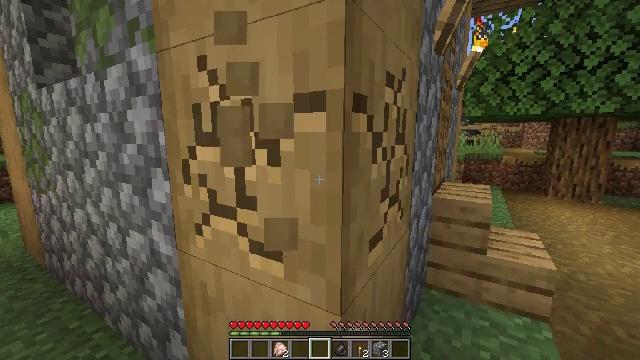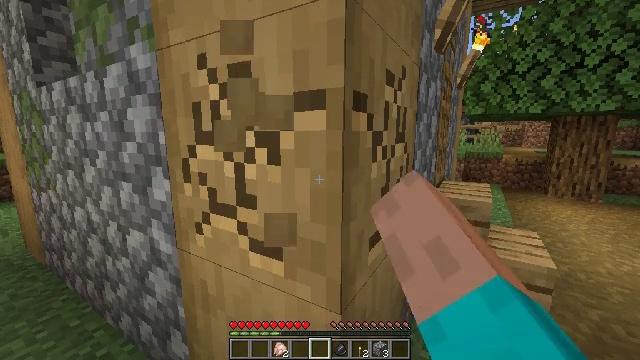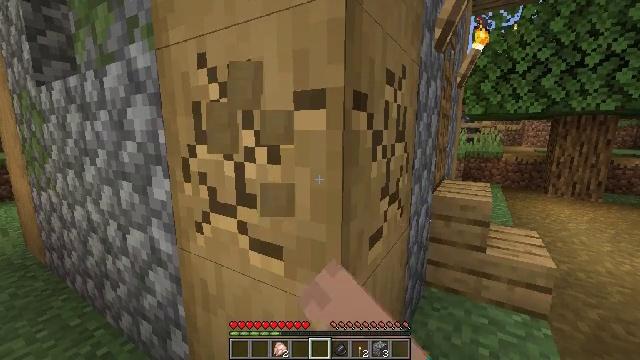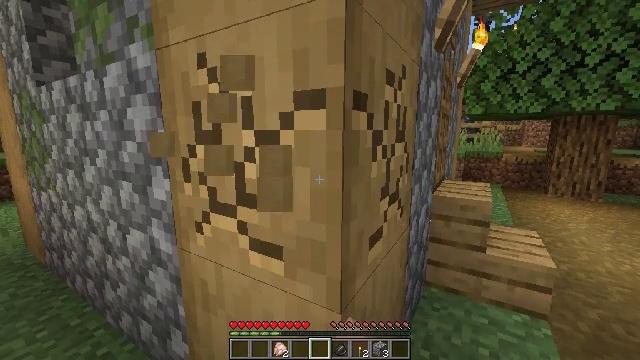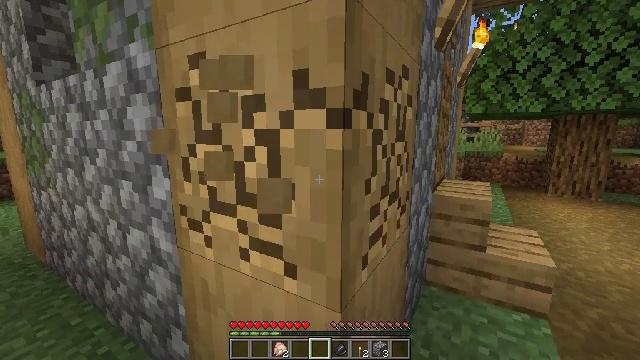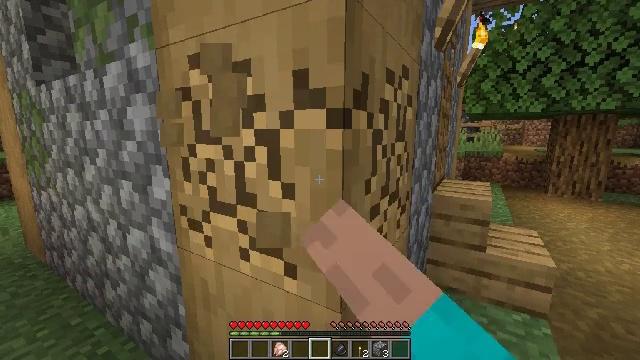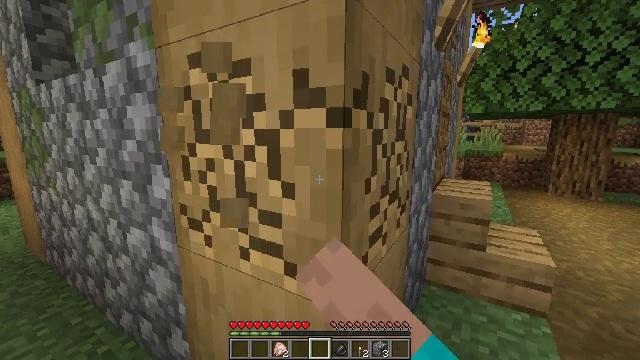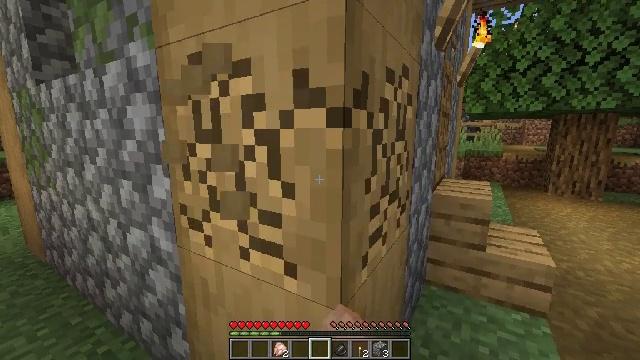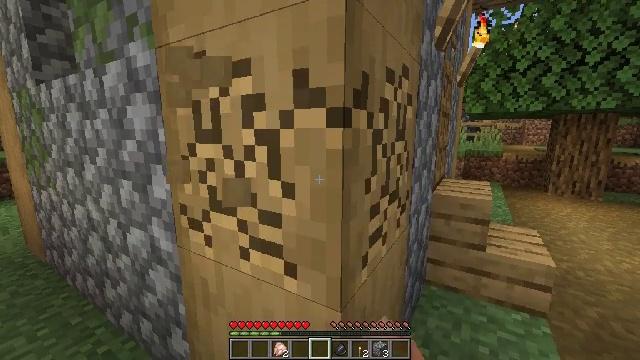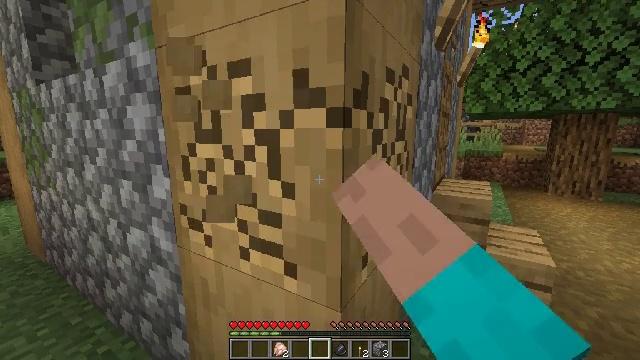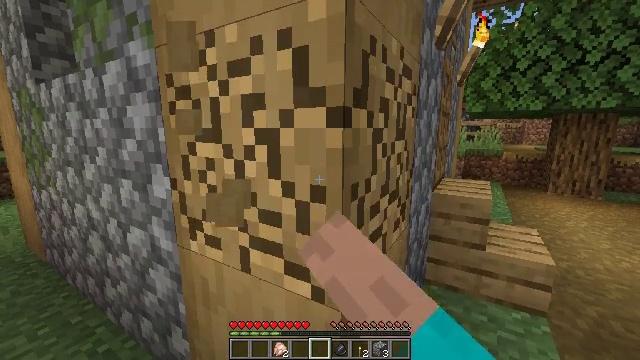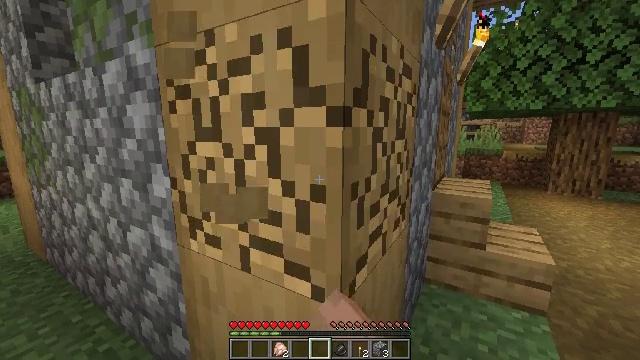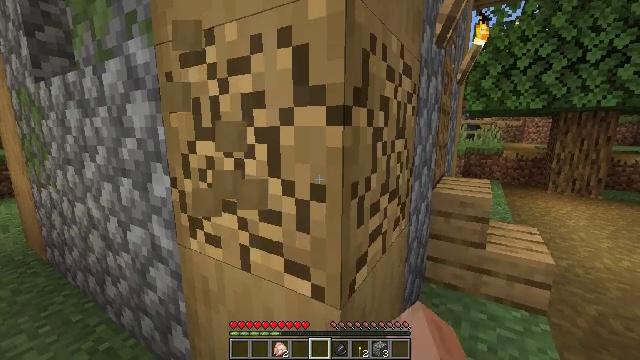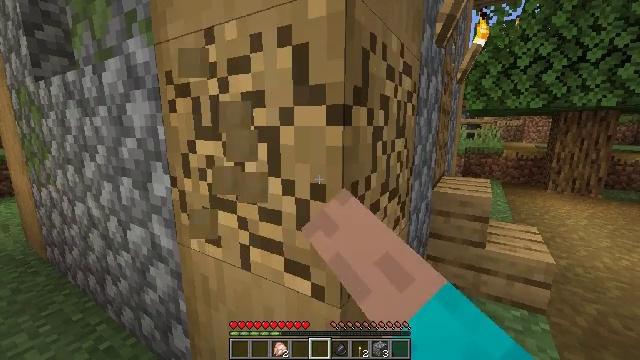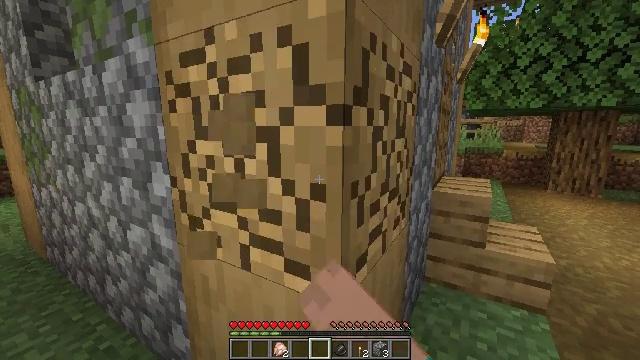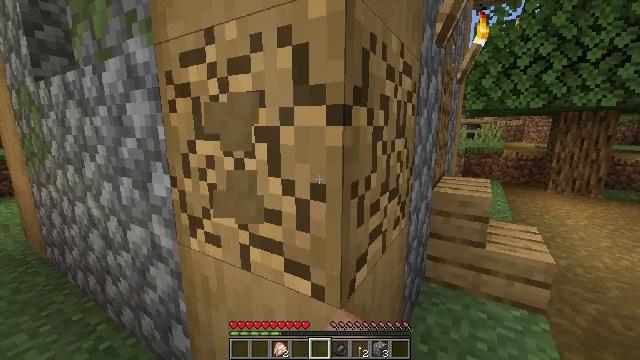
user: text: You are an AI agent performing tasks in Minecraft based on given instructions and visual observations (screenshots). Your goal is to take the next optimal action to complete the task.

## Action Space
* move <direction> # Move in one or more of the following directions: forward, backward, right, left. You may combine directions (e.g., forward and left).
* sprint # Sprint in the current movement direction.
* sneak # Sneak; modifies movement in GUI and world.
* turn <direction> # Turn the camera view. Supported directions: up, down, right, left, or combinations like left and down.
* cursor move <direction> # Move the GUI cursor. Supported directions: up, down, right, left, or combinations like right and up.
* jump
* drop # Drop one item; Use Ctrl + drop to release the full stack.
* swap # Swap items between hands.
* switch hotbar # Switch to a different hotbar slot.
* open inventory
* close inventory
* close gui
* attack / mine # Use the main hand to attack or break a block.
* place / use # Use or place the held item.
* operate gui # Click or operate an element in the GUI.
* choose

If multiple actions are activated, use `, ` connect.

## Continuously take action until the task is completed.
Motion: motion action
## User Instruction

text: Gather stripped oak log from a tree.
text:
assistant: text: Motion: attack / mine
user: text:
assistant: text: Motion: attack / mine
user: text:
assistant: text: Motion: attack / mine
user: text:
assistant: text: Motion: attack / mine
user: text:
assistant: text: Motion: attack / mine
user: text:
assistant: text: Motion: attack / mine
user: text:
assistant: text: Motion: attack / mine
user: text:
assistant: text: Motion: attack / mine
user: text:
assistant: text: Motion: attack / mine
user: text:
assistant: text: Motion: attack / mine
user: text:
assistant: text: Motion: attack / mine
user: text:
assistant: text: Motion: attack / mine
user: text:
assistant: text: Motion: attack / mine
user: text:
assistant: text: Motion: attack / mine
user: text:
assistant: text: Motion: attack / mine
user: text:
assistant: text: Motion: attack / mine
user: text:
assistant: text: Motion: attack / mine
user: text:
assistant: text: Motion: attack / mine
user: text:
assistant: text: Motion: attack / mine
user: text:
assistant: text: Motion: attack / mine
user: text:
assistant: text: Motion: attack / mine
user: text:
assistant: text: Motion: attack / mine
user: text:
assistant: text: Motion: turn down, attack / mine
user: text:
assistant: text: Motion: turn left and down, attack / mine
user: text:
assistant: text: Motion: turn down, attack / mine
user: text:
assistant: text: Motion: attack / mine
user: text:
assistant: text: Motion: attack / mine
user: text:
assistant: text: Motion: attack / mine
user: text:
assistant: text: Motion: attack / mine
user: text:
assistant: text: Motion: attack / mine